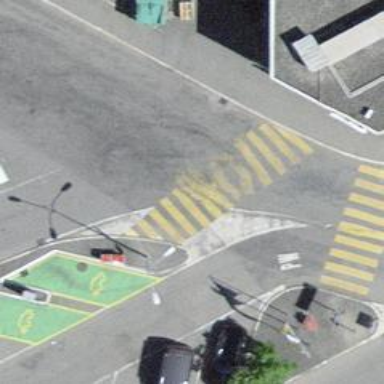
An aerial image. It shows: Uncontrolled road crossing with markings.